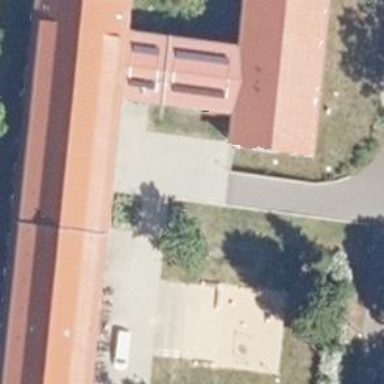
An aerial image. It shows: Shelter building serving as social facility.